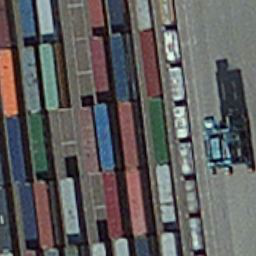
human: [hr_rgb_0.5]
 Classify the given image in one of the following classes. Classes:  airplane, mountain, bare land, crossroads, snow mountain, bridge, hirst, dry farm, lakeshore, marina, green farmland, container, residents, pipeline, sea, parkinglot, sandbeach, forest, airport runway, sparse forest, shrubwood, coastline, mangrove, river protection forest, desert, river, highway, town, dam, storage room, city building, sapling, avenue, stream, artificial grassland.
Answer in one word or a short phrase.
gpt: container